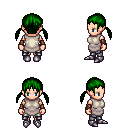
a pixel art fantasy rpg character, female body template, human, light skin, white tunic, metal pants, green twin-tailed hairstyle, cloth bracers, metal boots, four views (front, back, left, right), 2x2 character sprite sheet, small pixel art, hard edges, no anti-aliasing